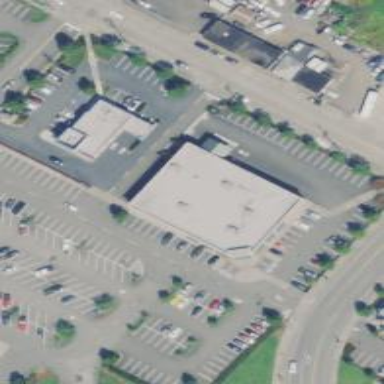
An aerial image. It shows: Building that is pharmacy providing healthcare services.